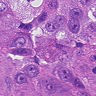
Metastatic tissue present: yes